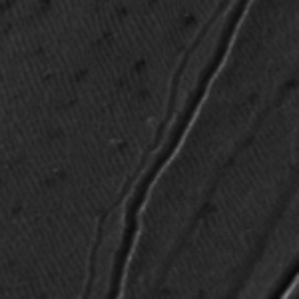
Label: frost